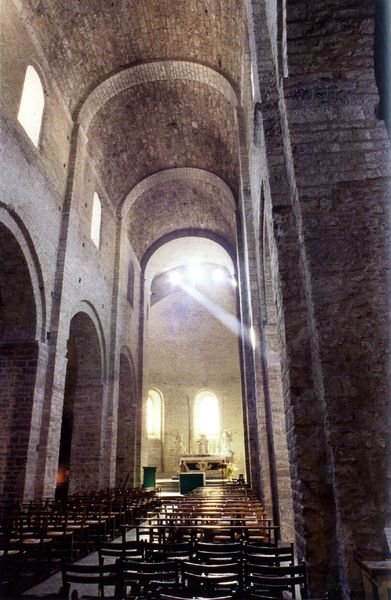
Titel: Abteikirche Saint-Guilhem-le-Désert (Chor nach 1076)
Standort: Saint Guilhem le Désert (EU - F)
Schlagwörter: schatten, grün, fenster, glas, licht, stuhl, stühle, säulen, architektur, stein, steine, kirche, sonne, decke, innen, kontrast, farbig, schiff, sitze, bogen, mauer, ziegel, rundbogen, treppe, gestühl, lichteinfall, hoch, foto, fotografie, bögen, gang, gewölbe, lichtstrahl, sonnenstrahl, dom, mauerwerk, schlicht, strahl, beten, altar, hauptschiff, langhaus, kirchenschiff, mittelschiff, skulpturen, kanzel, apsis, rundbögen, romanik, sonnenstrahlen, tonnengewölbe, romanisch, gemauert, pilatser, lichtdurchflutet, laser, diakon, lichtgarden, romanishc, kirchenstuhl, volksaltar